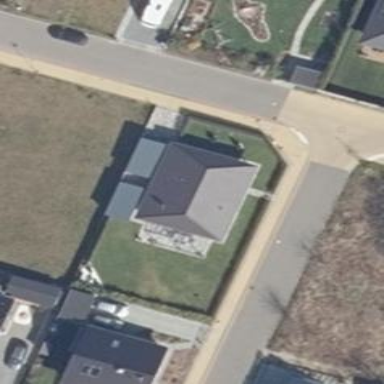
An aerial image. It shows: Detached building.